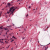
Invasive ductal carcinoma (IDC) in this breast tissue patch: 0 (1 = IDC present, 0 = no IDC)